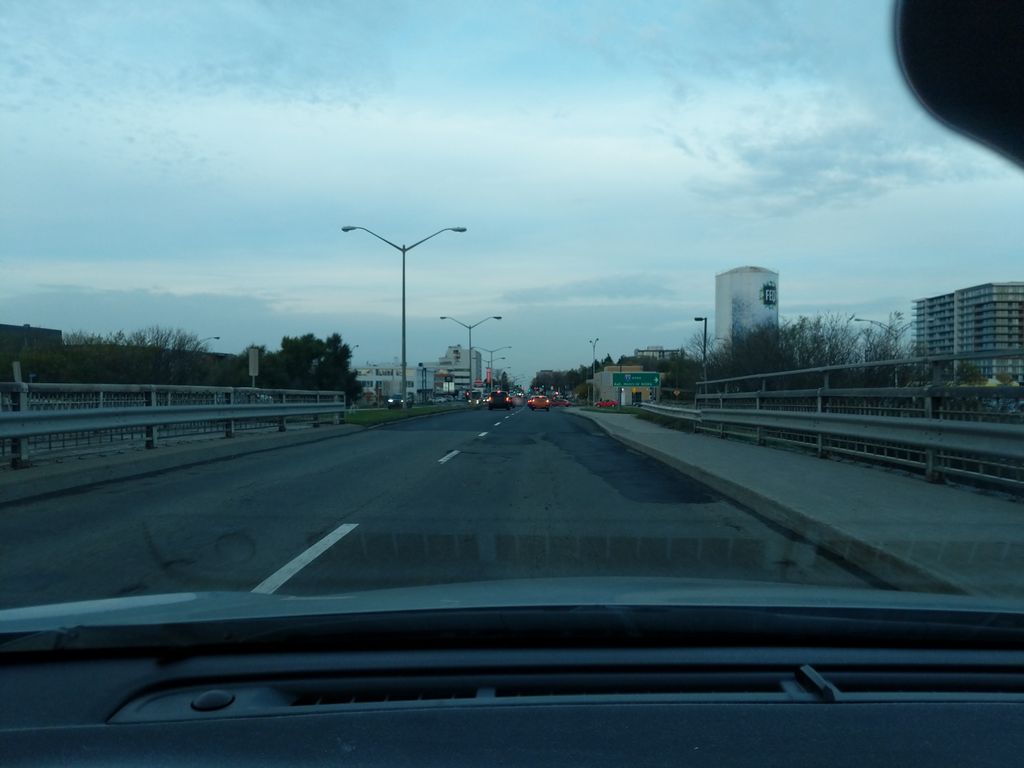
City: quebec_city